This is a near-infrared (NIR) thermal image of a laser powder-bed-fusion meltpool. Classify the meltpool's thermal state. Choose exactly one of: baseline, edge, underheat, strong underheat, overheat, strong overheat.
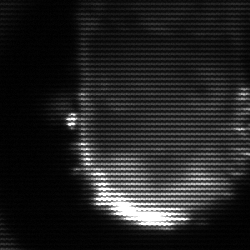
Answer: baseline